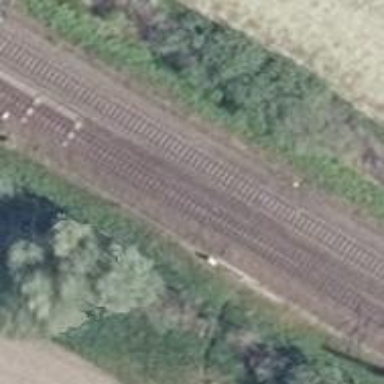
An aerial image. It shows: Railway switch.